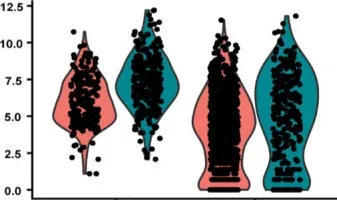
Subclustering analysis of T and NK cells. (C) Violin plots summarizing the cytolytic score of NK cells and T cells from enhancing and non-enhancing samples. The average cytolytic scores of T cells were 1.87 in enhancing and 2.50 in non-enhancing lesions (Wilcoxon test p = 3.084 x 10-6), and the average cytolytic scores of NK cells were 3.06 in enhancing and 4.66 in non-enhancing (Wilcoxon test p = 4.136 x 10-14).
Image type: radiology (ct)